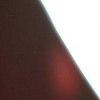
Label: sunburn